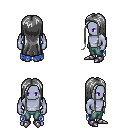
a pixel art fantasy rpg character, male body template, dark elf, purple skin, blue tattered cape, teal pants, gray extra-long hairstyle, metal boots, four views (front, back, left, right), 2x2 character sprite sheet, small pixel art, hard edges, no anti-aliasing